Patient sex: M
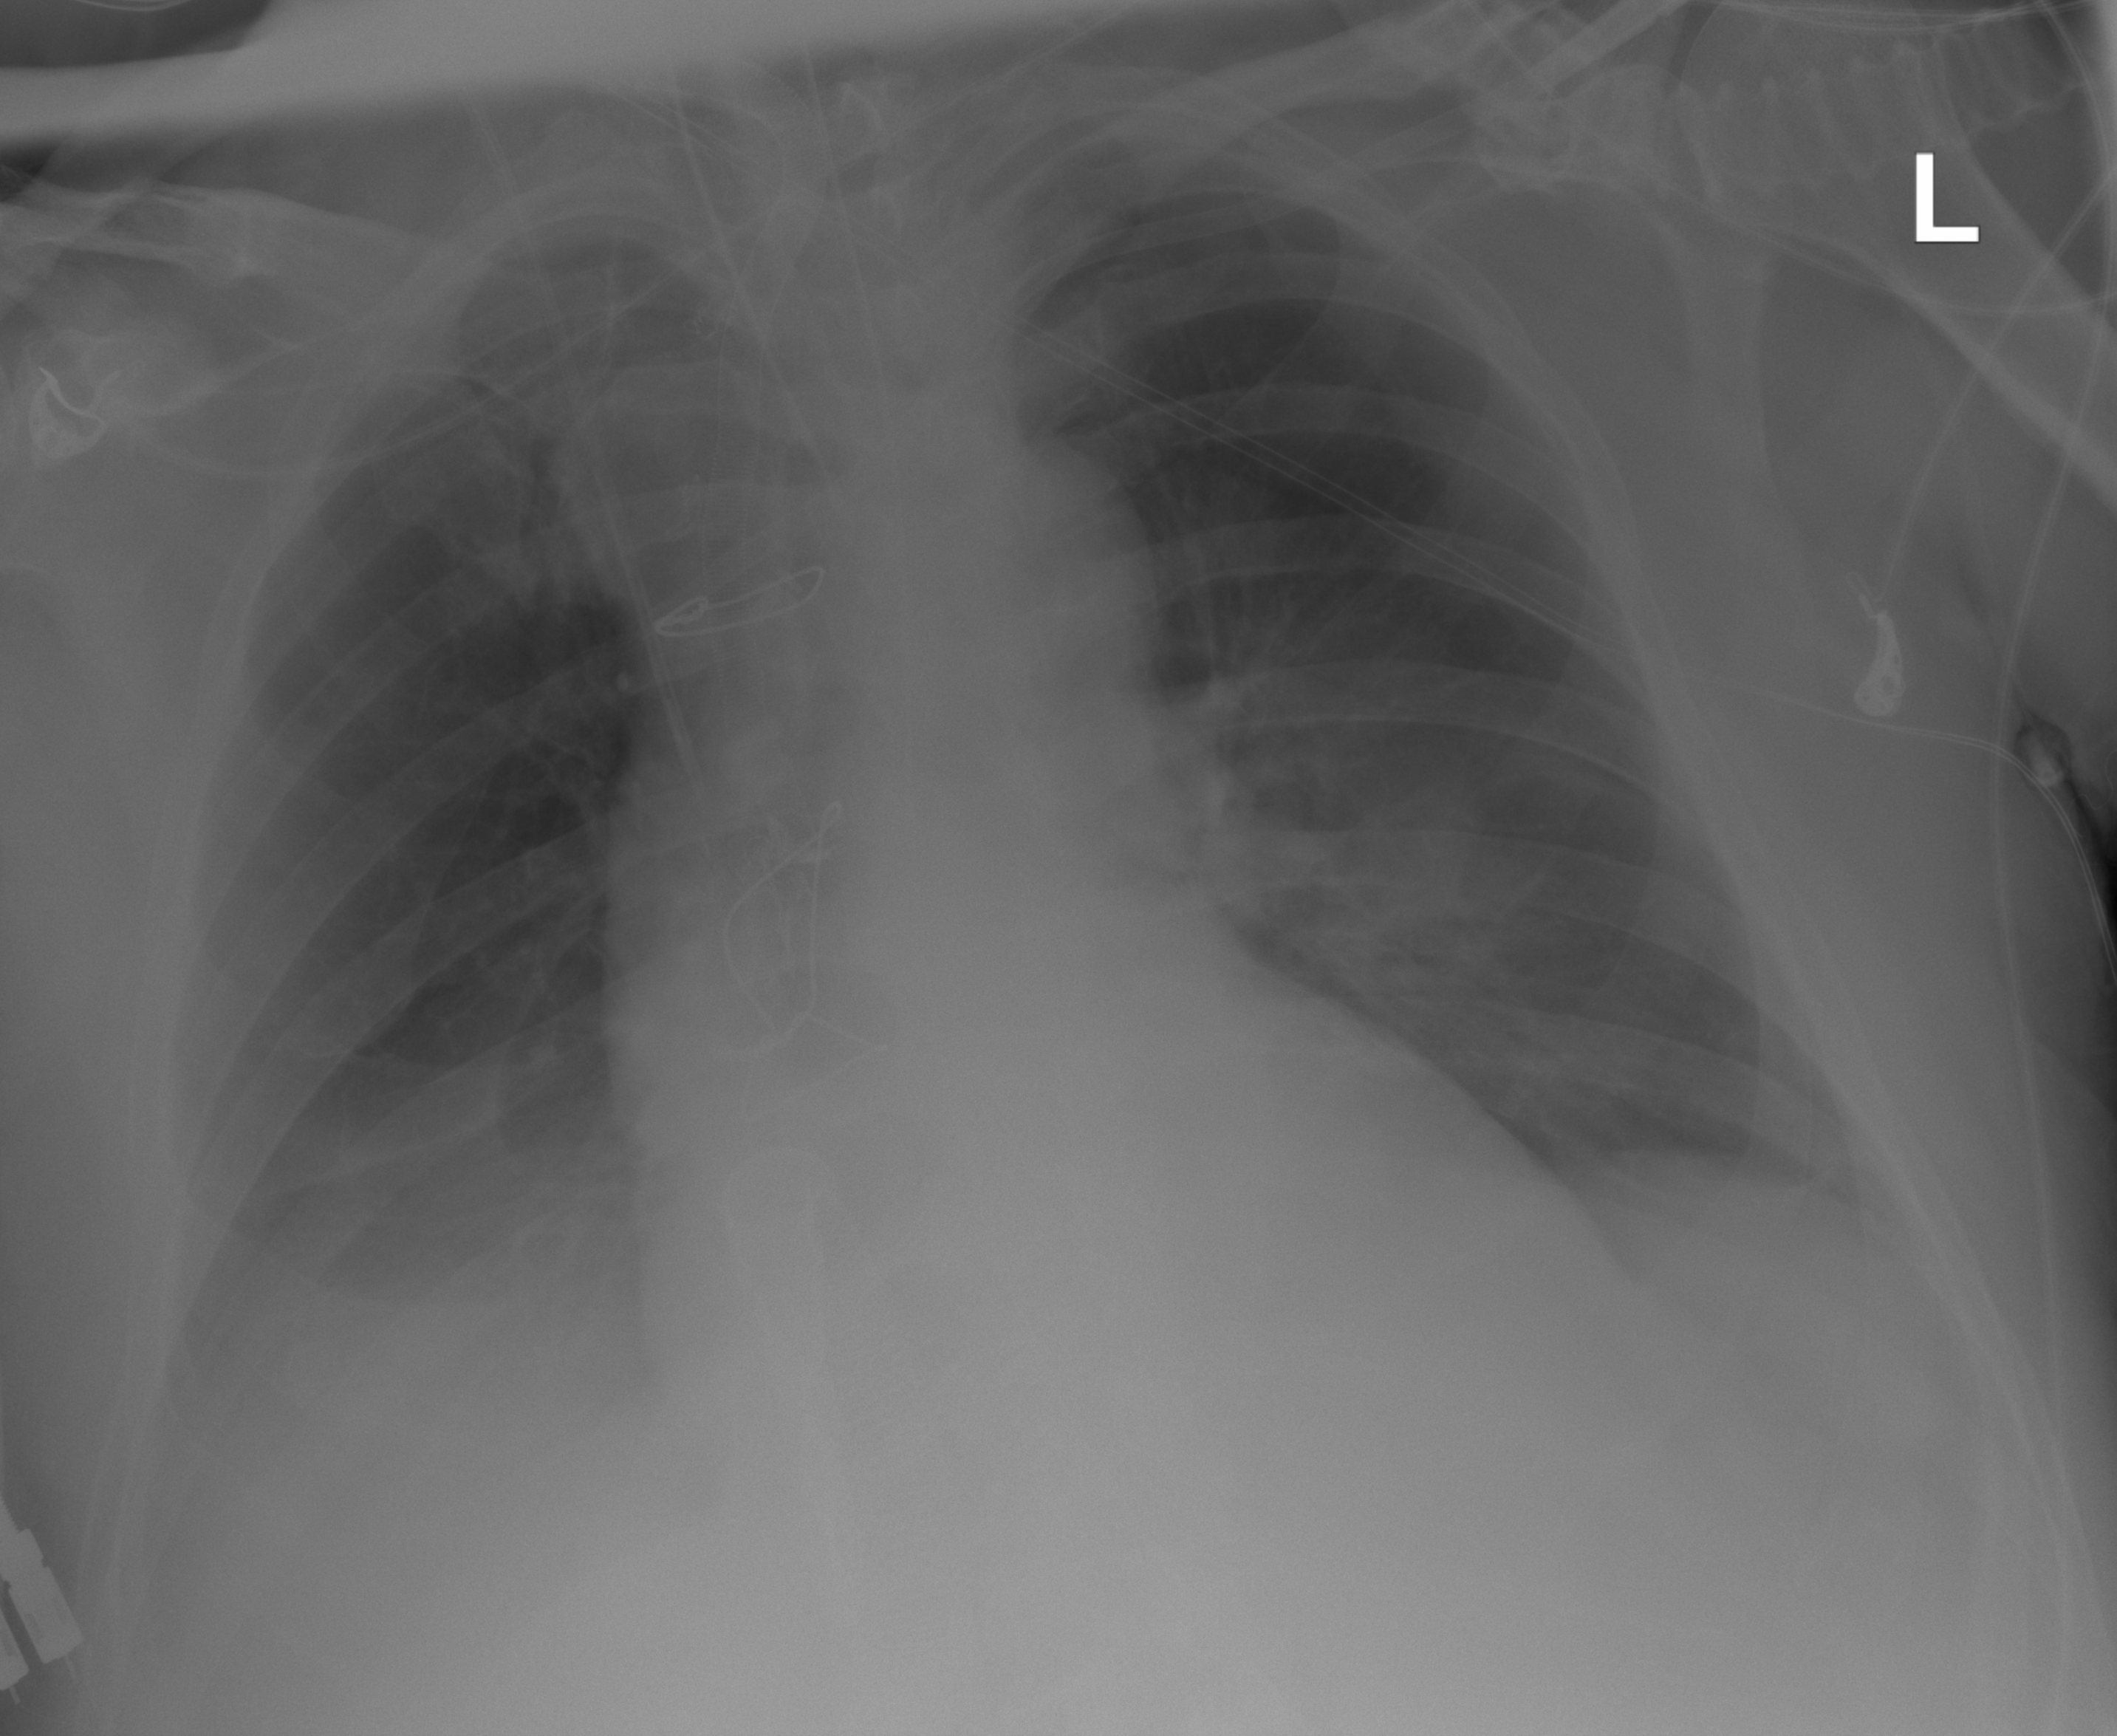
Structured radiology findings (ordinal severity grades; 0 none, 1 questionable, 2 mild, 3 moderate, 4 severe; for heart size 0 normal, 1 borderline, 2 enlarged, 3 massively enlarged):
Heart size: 2
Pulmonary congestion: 0
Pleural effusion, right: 3
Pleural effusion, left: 2
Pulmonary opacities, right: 0
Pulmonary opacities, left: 0
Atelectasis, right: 0
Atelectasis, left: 0